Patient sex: M
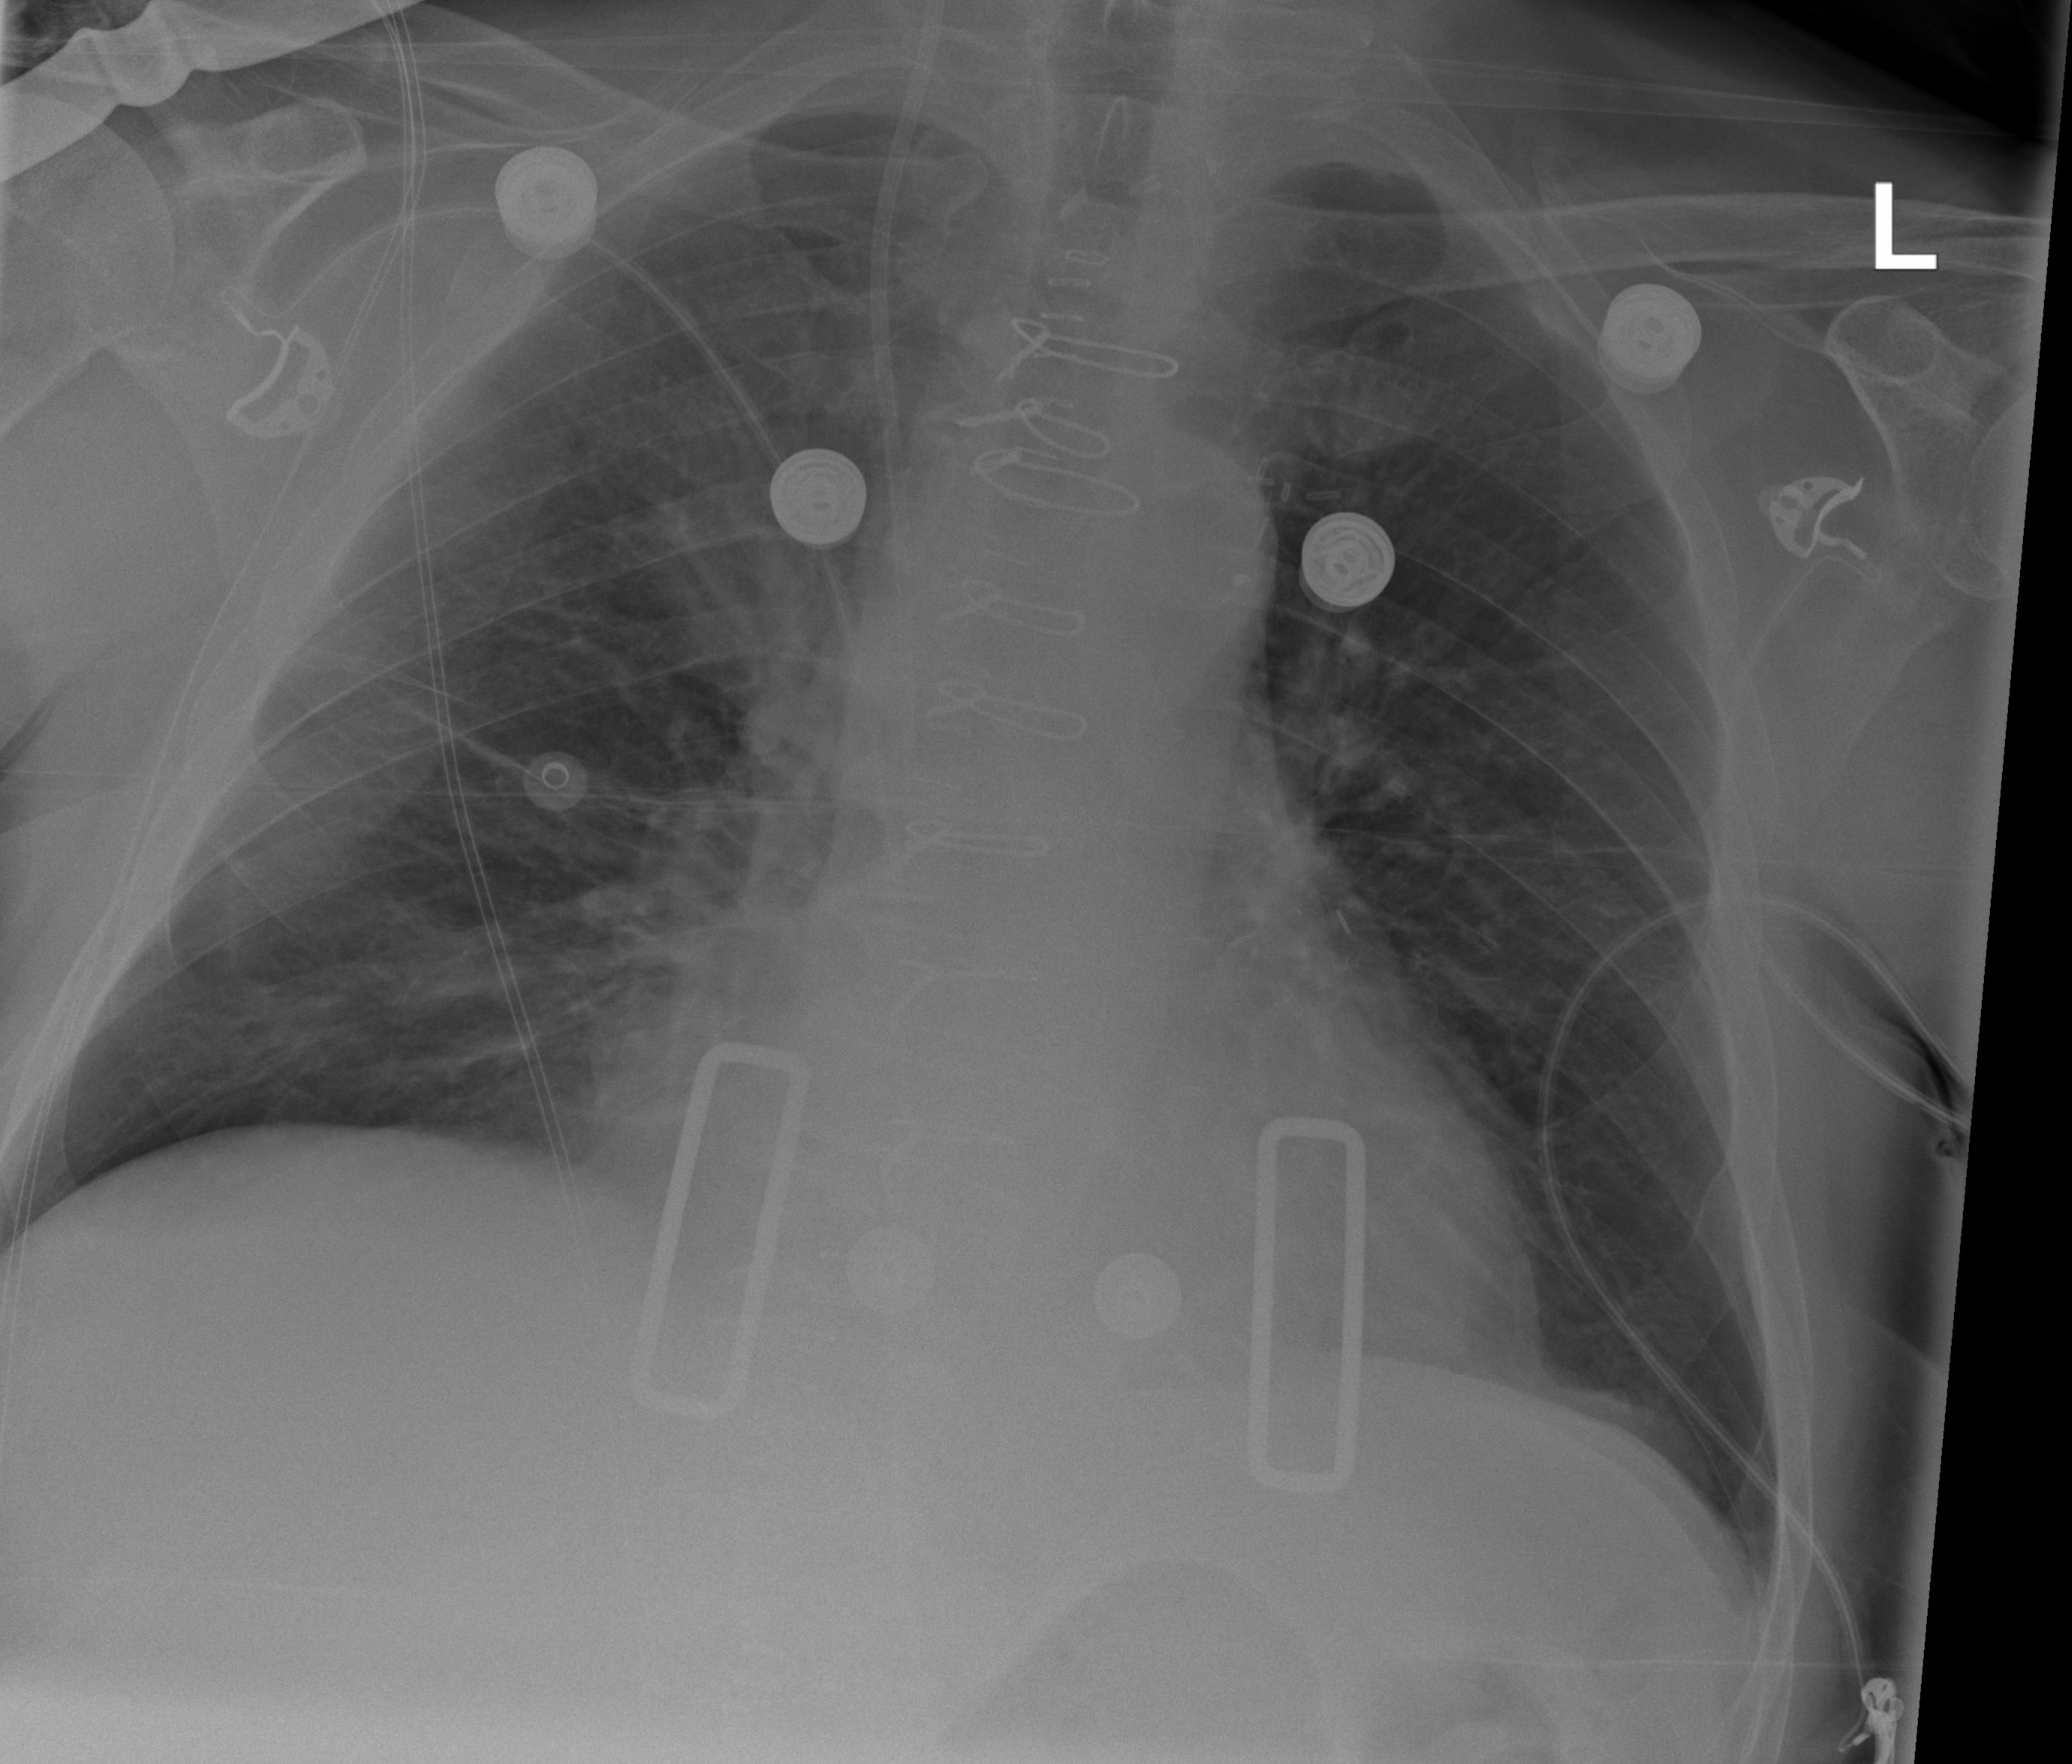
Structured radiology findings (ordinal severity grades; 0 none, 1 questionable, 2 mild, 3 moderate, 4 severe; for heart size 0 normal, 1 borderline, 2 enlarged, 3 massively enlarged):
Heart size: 1
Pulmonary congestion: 2
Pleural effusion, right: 0
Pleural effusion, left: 0
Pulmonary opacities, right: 0
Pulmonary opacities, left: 0
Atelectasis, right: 0
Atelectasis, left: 0